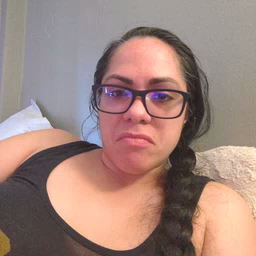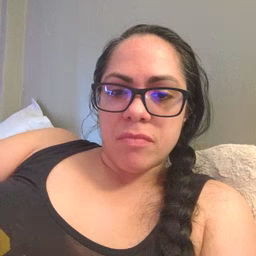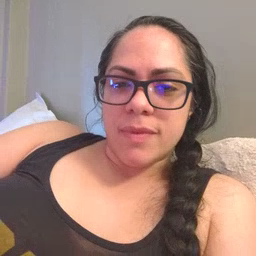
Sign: clown